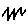
Label: zigzag